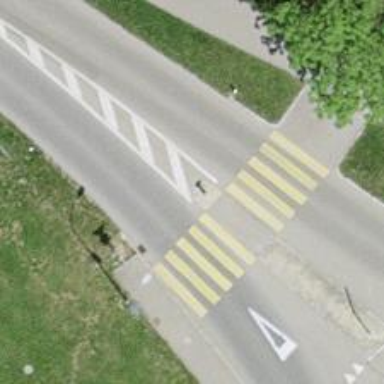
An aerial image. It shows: Uncontrolled zebra crossing on the road.